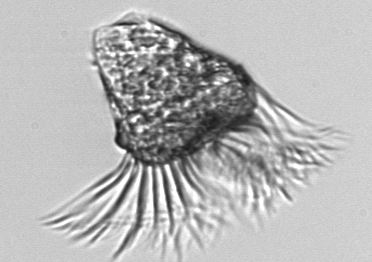
Label: Pelagostrobilidium